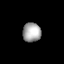
Tissue: lung
Cell type: Epithelial cells
Senescence score: 0.1203
Nuclear area (px): 342
Mean DAPI intensity: 167.588